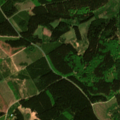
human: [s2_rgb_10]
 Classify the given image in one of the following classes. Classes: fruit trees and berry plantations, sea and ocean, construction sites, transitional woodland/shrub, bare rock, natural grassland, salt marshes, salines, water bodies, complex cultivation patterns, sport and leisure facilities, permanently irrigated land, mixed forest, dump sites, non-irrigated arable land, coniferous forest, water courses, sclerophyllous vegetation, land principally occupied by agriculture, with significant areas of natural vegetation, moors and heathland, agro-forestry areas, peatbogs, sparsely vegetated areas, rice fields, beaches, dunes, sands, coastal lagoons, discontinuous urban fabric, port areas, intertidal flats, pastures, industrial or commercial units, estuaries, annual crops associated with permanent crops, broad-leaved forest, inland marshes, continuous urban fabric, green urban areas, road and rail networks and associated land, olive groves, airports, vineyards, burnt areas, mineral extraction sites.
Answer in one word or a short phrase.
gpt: land principally occupied by agriculture, with significant areas of natural vegetation, coniferous forest, mixed forest